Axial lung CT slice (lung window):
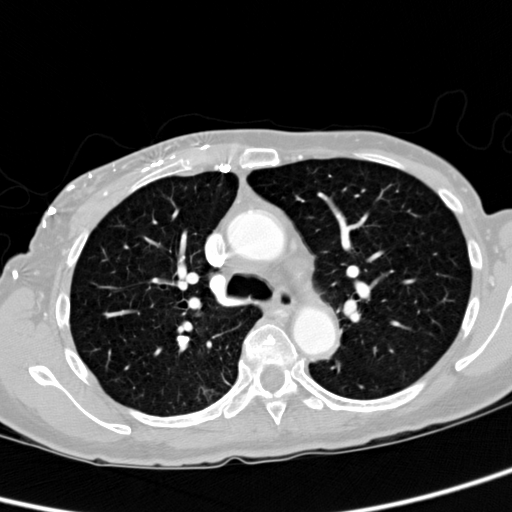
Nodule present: no